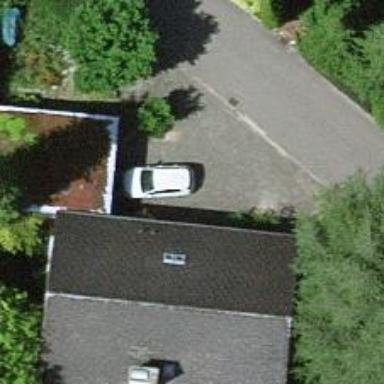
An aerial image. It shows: Driveway.